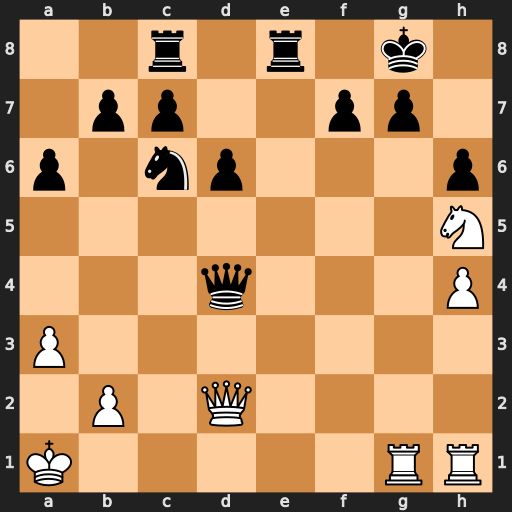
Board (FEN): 2r1r1k1/1pp2pp1/p1np3p/7N/3q3P/P7/1P1Q4/K5RR
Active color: w
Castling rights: -
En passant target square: -
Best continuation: Rxg7+ Qxg7 Nxg7